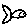
Label: fish